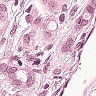
Metastatic tissue present: yes